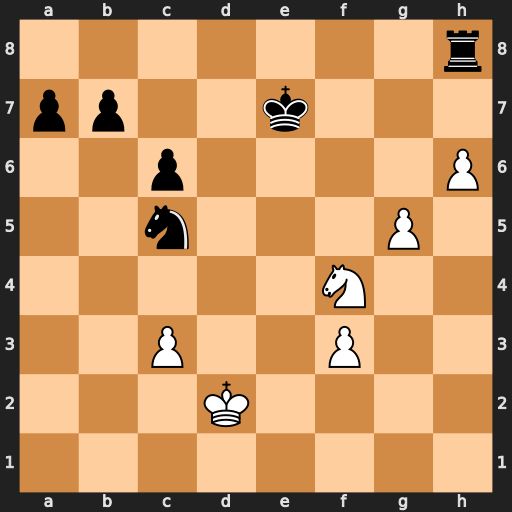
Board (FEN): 7r/pp2k3/2p4P/2n3P1/5N2/2P2P2/3K4/8
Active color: w
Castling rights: -
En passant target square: -
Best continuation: Ng6+ Kf7 Nxh8+ Kg8 Ng6